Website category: university
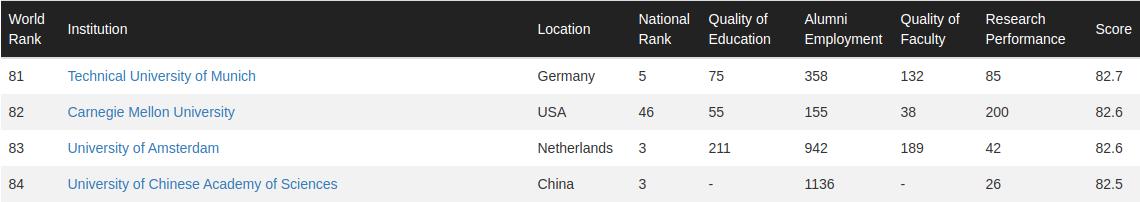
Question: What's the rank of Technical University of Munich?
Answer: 81

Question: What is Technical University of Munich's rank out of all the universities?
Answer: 81

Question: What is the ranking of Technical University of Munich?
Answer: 81

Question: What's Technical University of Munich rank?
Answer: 81

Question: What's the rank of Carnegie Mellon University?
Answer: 82

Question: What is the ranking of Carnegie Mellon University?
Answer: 82

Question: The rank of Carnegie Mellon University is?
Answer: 82

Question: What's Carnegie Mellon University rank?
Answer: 82

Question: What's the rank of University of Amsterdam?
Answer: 83

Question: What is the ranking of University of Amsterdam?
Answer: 83

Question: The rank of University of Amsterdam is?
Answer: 83

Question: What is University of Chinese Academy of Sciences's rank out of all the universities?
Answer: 84

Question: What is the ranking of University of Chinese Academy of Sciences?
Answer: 84

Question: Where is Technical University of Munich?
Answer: Germany

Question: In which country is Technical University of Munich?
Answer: Germany

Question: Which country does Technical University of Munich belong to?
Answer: Germany

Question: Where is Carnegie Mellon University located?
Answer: USA

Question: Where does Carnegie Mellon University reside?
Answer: USA

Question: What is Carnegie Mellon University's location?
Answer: USA

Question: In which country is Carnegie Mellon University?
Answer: USA

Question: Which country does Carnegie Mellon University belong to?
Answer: USA

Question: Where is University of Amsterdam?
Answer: Netherlands

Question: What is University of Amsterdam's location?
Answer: Netherlands

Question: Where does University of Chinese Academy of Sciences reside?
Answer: China

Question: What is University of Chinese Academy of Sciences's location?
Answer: China

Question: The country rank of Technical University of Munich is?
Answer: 5

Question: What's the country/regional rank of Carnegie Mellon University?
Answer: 46

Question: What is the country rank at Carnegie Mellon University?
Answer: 46

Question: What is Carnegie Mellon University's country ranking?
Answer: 46

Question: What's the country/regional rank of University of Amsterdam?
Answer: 3

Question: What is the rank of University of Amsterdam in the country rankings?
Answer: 3

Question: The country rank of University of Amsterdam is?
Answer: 3

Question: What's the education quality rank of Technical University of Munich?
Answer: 75

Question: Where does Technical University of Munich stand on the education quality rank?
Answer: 75

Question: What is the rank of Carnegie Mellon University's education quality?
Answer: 55

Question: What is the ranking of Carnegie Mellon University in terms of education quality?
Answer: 55

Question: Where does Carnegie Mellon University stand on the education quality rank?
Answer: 55

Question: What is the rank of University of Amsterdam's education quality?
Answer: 211

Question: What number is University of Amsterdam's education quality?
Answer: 211

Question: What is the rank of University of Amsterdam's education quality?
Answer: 211

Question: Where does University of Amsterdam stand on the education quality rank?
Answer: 211

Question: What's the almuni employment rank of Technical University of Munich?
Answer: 358

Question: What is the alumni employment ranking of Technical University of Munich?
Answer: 358

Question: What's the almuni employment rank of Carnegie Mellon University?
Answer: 155

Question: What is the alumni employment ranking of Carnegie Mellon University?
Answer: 155

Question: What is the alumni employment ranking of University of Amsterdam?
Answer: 942

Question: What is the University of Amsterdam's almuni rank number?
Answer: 942

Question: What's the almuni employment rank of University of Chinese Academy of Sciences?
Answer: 1136

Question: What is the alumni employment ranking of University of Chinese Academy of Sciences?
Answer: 1136

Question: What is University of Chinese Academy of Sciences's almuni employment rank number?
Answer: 1136

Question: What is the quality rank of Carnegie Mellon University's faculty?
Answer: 38

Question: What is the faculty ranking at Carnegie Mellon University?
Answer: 38

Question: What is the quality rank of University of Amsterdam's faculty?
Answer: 189

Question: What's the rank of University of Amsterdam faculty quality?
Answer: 189

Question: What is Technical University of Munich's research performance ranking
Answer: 85

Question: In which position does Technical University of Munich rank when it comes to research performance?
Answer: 85

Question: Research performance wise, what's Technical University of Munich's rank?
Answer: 85

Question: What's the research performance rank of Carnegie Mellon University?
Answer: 200

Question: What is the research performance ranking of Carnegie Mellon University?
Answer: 200

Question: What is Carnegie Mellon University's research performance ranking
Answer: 200

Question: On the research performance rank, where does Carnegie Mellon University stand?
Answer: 200

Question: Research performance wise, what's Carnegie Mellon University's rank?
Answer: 200

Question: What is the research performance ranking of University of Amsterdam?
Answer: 42

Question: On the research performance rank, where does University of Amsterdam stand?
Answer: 42